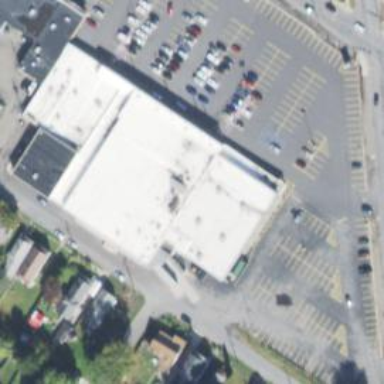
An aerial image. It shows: Pharmacy providing healthcare services.